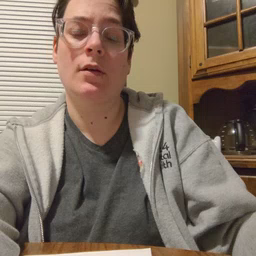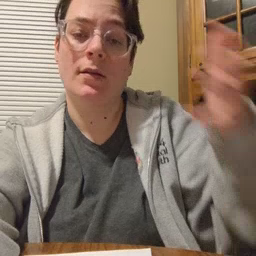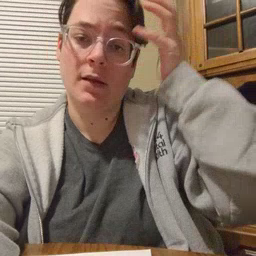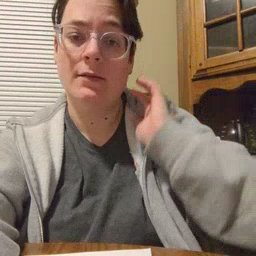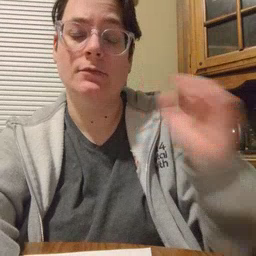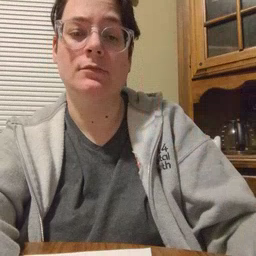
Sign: lion